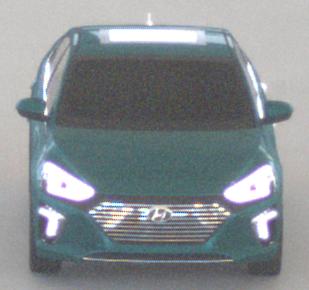
Make: Hyundai
Model: IONIQ Hybrid
Detailed model: IONIQ (AE) Hybrid
Model produced from: 2016/10
Model produced until: 2018/08
Doors: 5
Color: blue
Road condition: dry road
Daytime: morning or afternoon
Contrast: low contrast